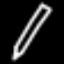
Label: pencil